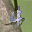
Label: 4